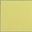
Piece: xx